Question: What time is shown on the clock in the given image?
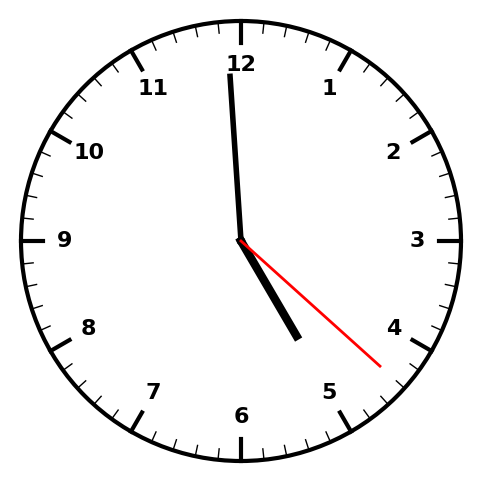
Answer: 04:59:22